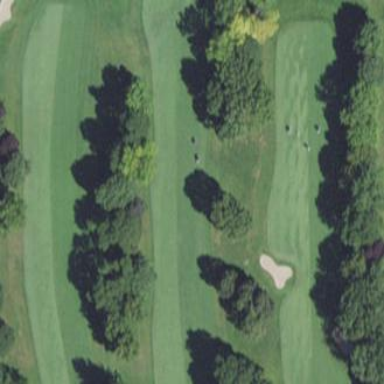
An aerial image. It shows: Well-maintained grassy area serving as golf fairway for the sport of golf.